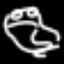
Label: frog